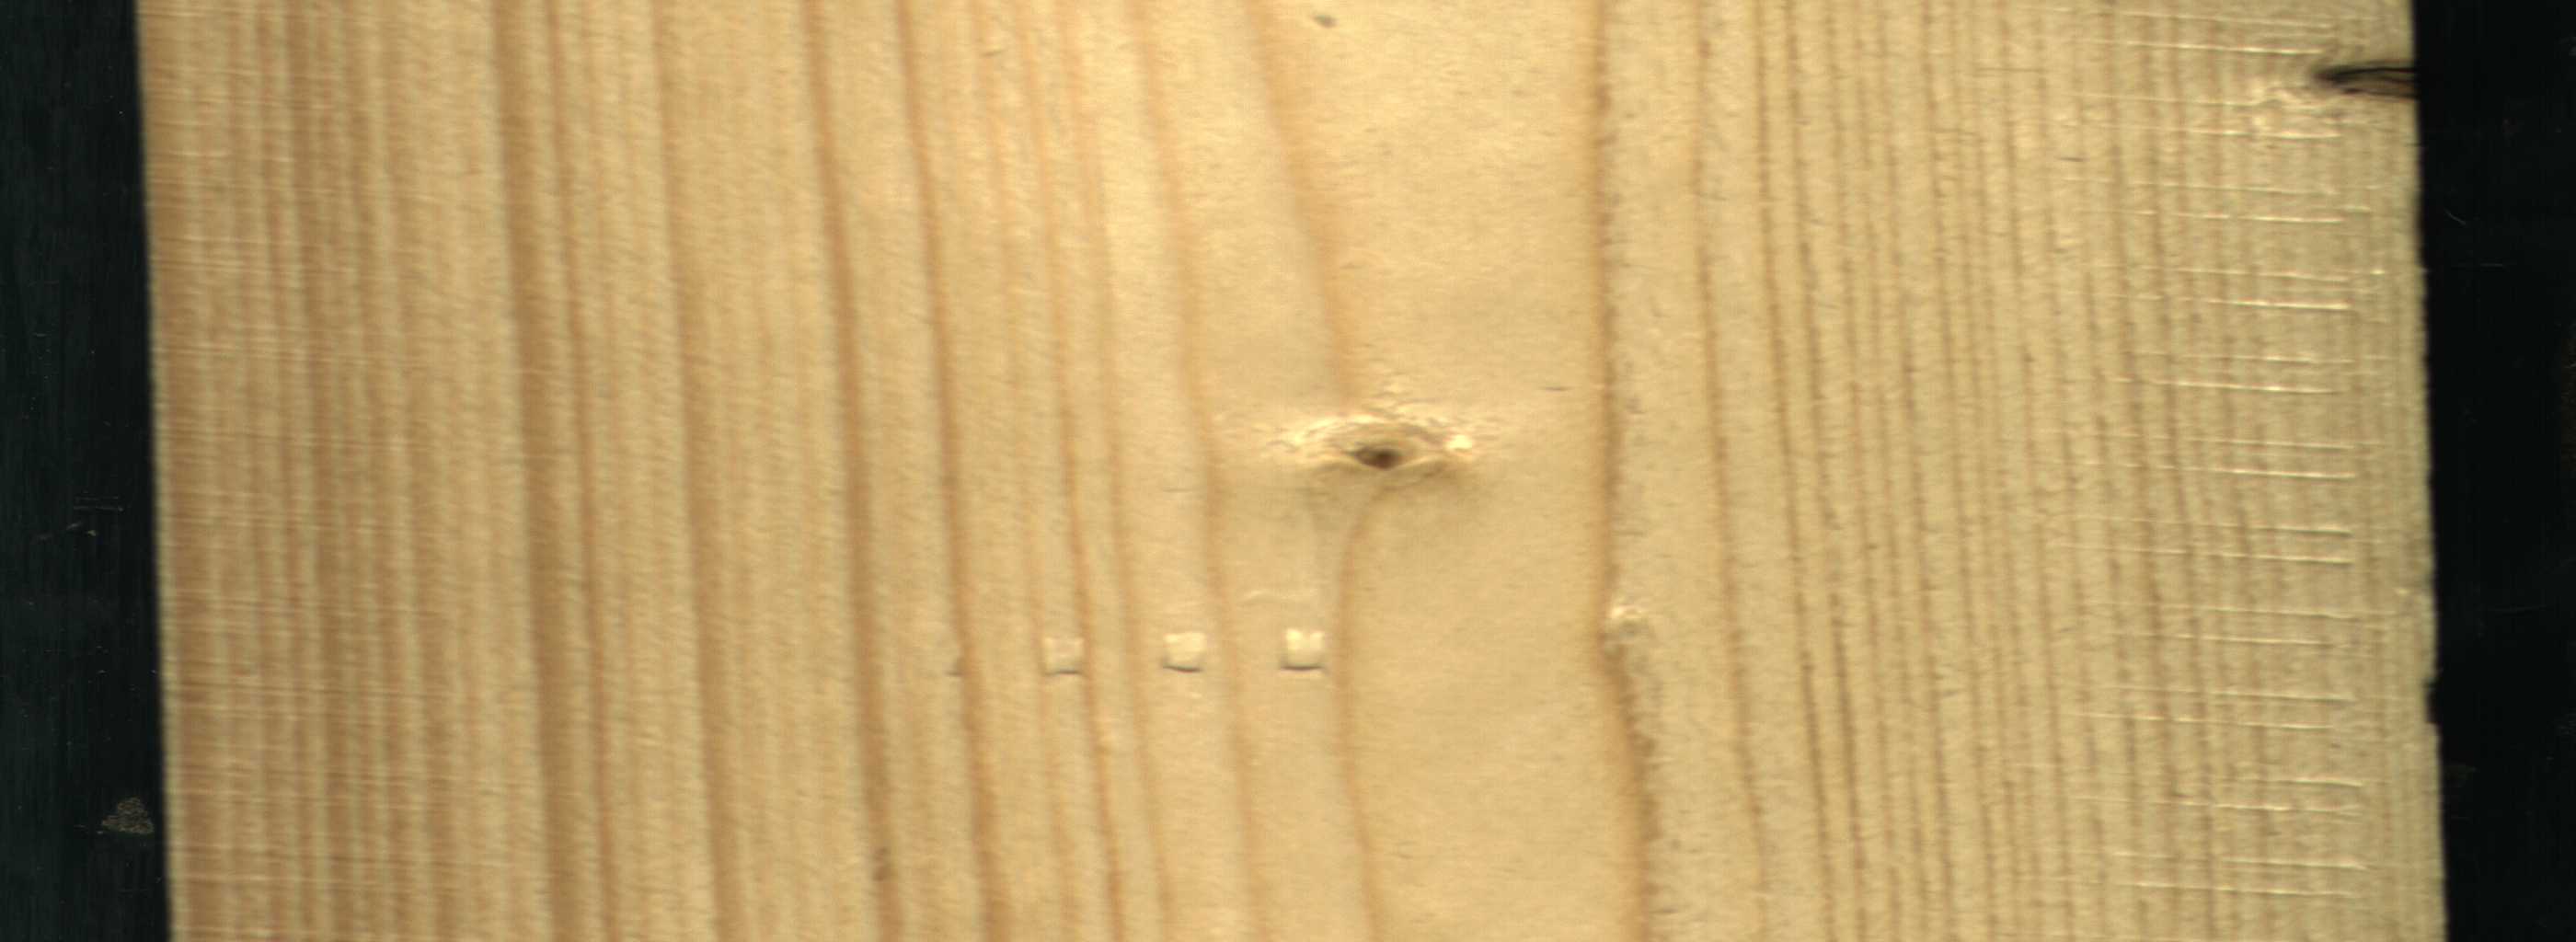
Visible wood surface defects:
Dead_Knot
Live_Knot